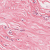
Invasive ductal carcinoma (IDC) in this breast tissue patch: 0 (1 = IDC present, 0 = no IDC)